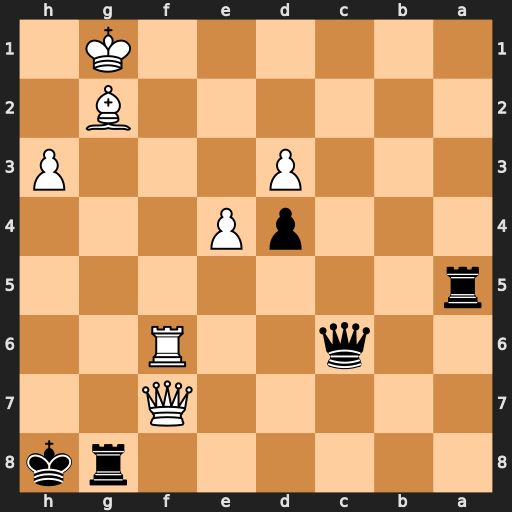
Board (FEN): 6rk/5Q2/2q2R2/r7/3pP3/3P3P/6B1/6K1
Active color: b
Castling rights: -
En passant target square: -
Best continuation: Qc1+ Rf1 Qe3+ Kh1 Rxg2 Qf6+ Rg7 Qd8+ Kh7